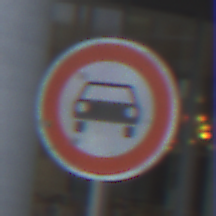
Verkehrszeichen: VerbotKraftwagen
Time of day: SunriseSunset
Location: Outdoor (Urban)
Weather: PartlyCloudy
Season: NotSpecified
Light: Natural